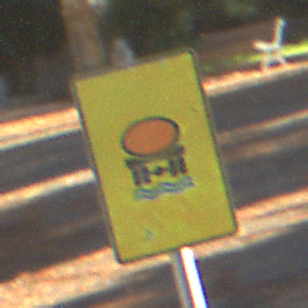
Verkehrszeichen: FahrzeugeMitWassergefaehrdenderLadungOhnePfeilsymbol
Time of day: MorningAfternoon
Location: Outdoor (Suburban)
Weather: Clear
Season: NotSpecified
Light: Natural